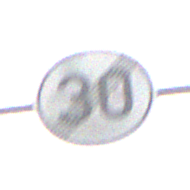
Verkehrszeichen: EndeGeschwindigkeit30
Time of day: Midday
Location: Outdoor (Nature)
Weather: PartlyCloudy
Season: NotSpecified
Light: Natural